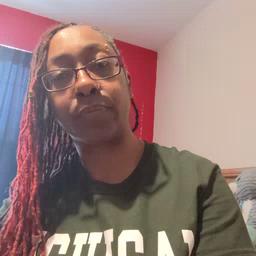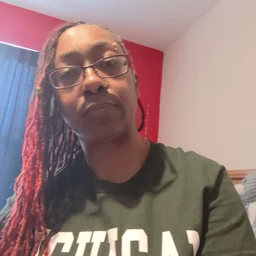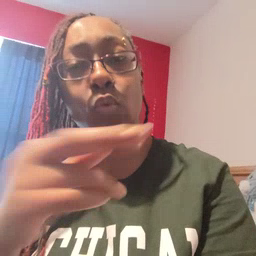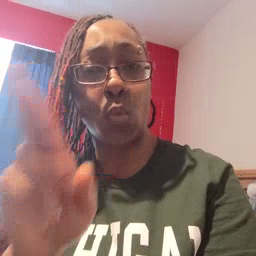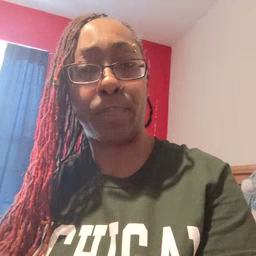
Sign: room